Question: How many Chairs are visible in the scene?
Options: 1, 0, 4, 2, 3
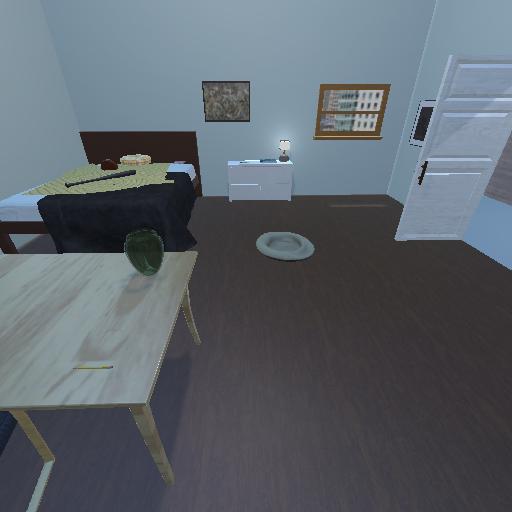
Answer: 1